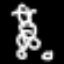
Label: frog